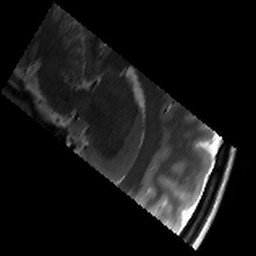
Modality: T2w
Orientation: sagittal
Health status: healthy
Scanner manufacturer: siemens
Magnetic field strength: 3 T
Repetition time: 8.02 s
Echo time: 0.08 s